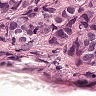
Metastatic tissue present: yes